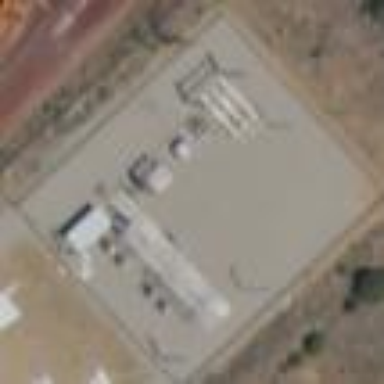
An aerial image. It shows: Power substation.